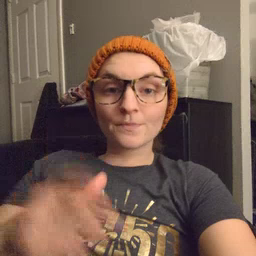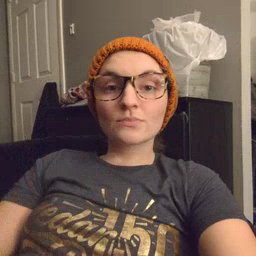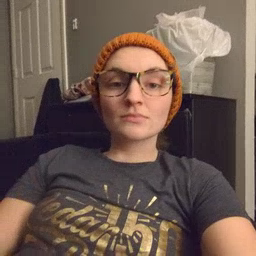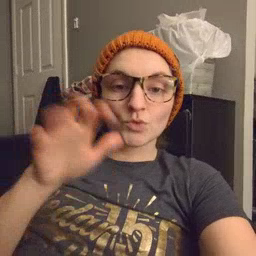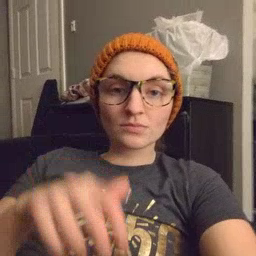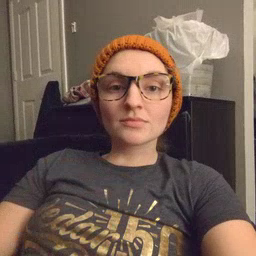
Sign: alligator